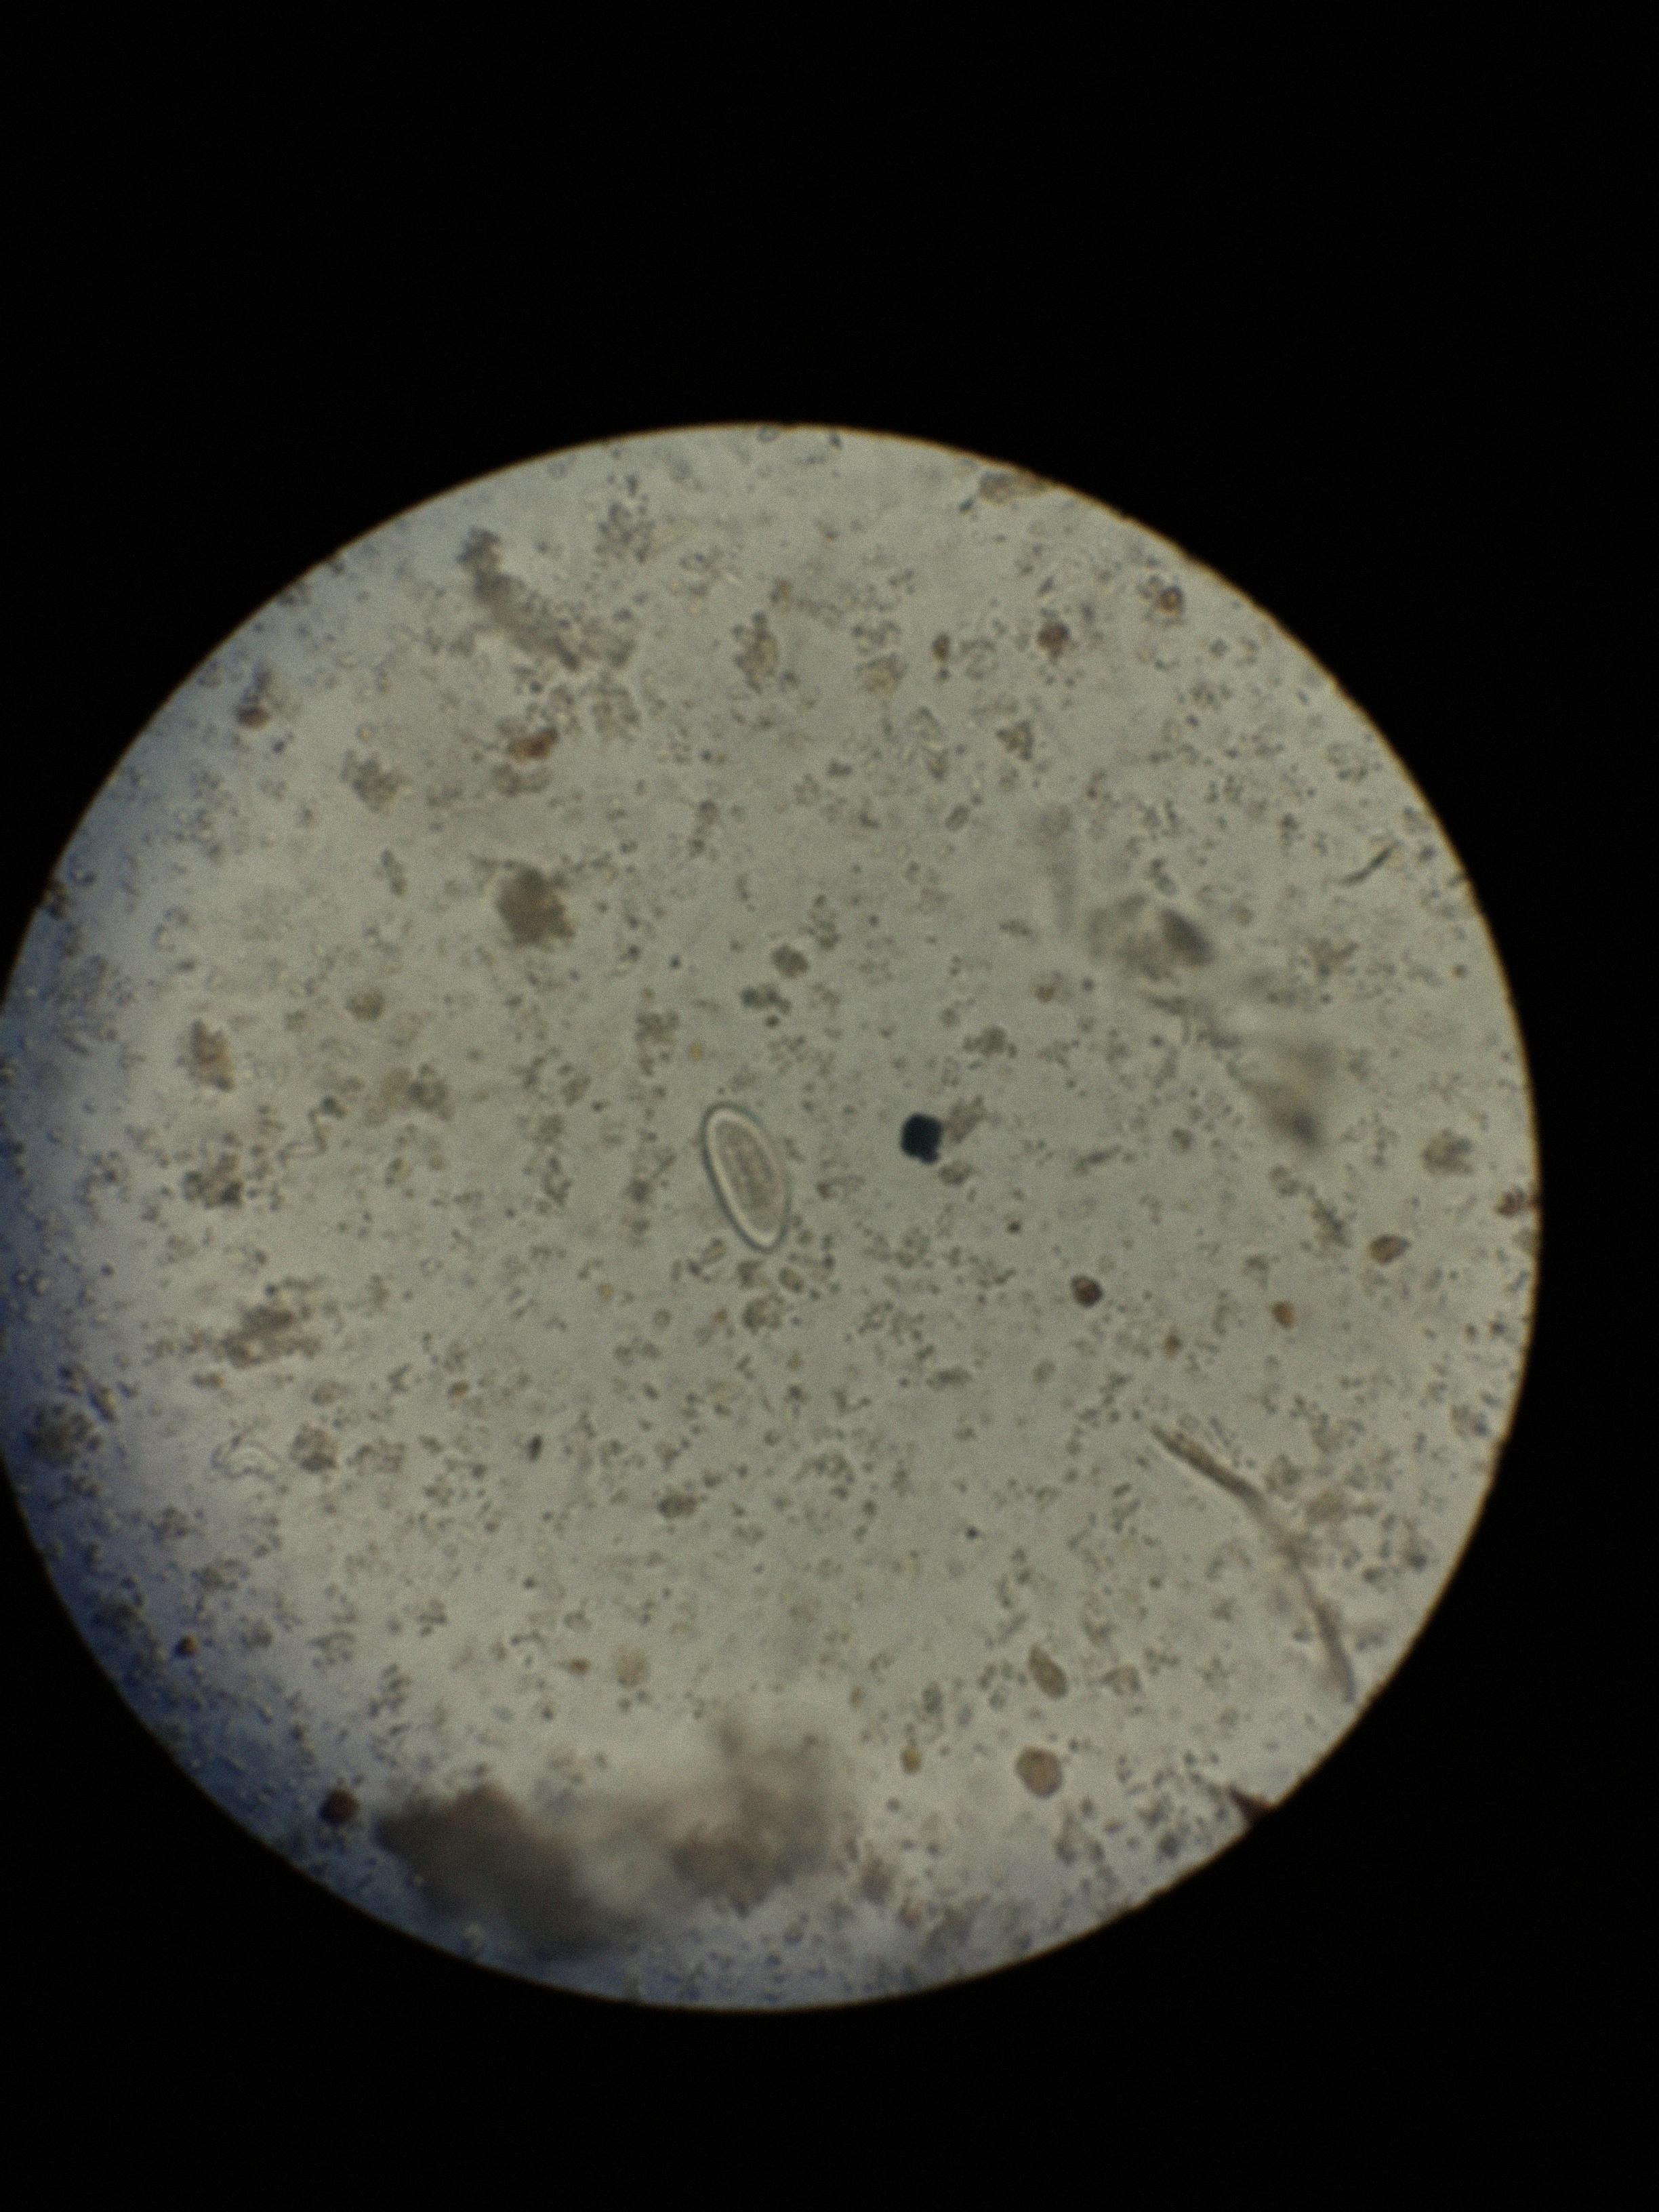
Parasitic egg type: Enterobius vermicularis